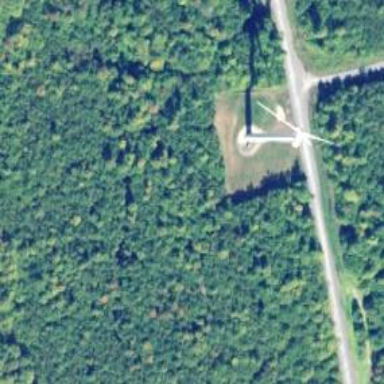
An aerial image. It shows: Wind generator powered by horizontal-axis wind turbine.